Interaction volume radius: 10 \u00c5
Interaction volume height: 30 \u00c5
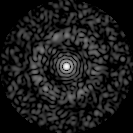
Disorder parameter: 0.8515